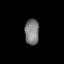
Tissue: lung
Cell type: Epithelial cells
Senescence score: 0.2148
Nuclear area (px): 357
Mean DAPI intensity: 127.118